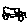
Label: car